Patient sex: M
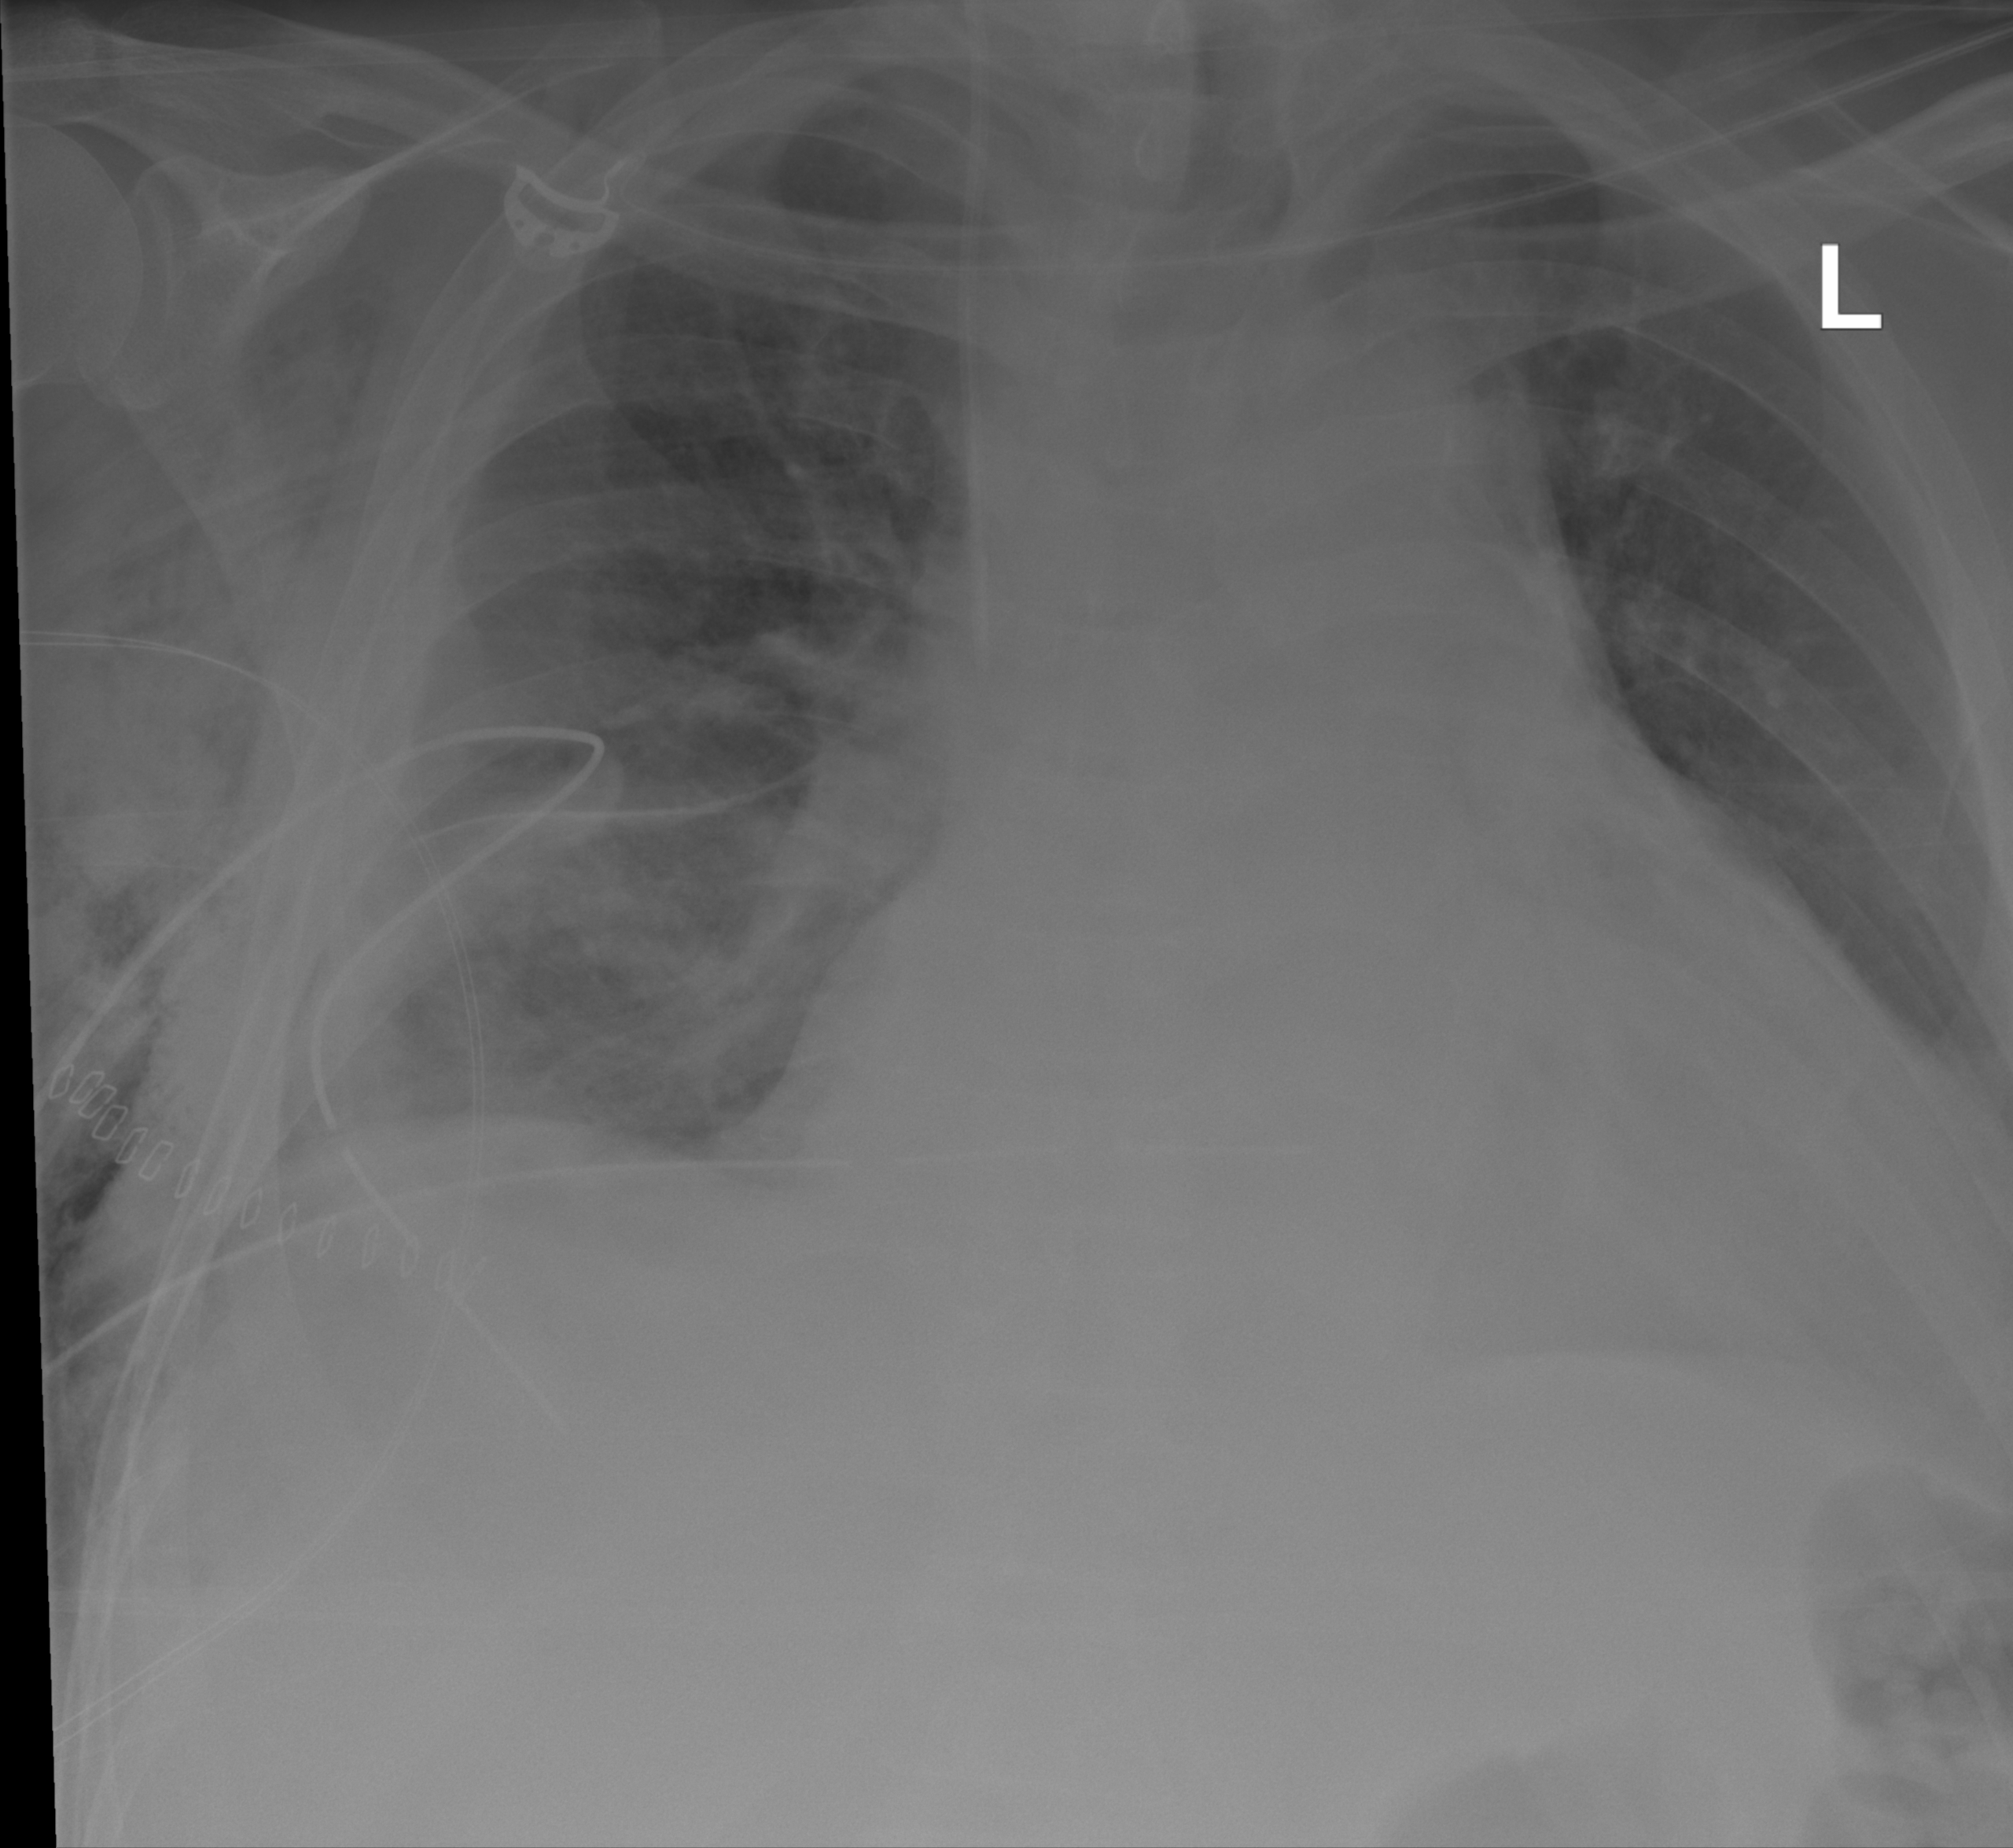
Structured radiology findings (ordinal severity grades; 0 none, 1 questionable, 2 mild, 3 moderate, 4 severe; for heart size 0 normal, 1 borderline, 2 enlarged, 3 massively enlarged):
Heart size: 2
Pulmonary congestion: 2
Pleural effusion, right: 0
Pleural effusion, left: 0
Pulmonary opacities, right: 0
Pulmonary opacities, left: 0
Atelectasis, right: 2
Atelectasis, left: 2